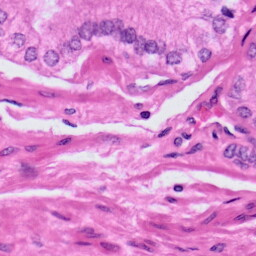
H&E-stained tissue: Prostate